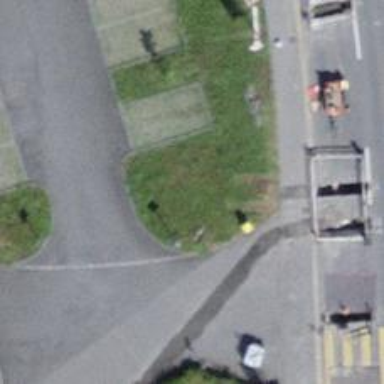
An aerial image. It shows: Post box is visible.